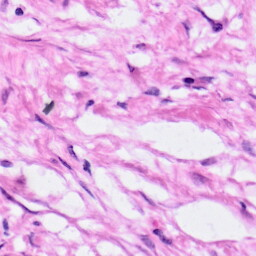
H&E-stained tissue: Pancreatic